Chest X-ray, PA view. Patient: 8 years old, sex M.
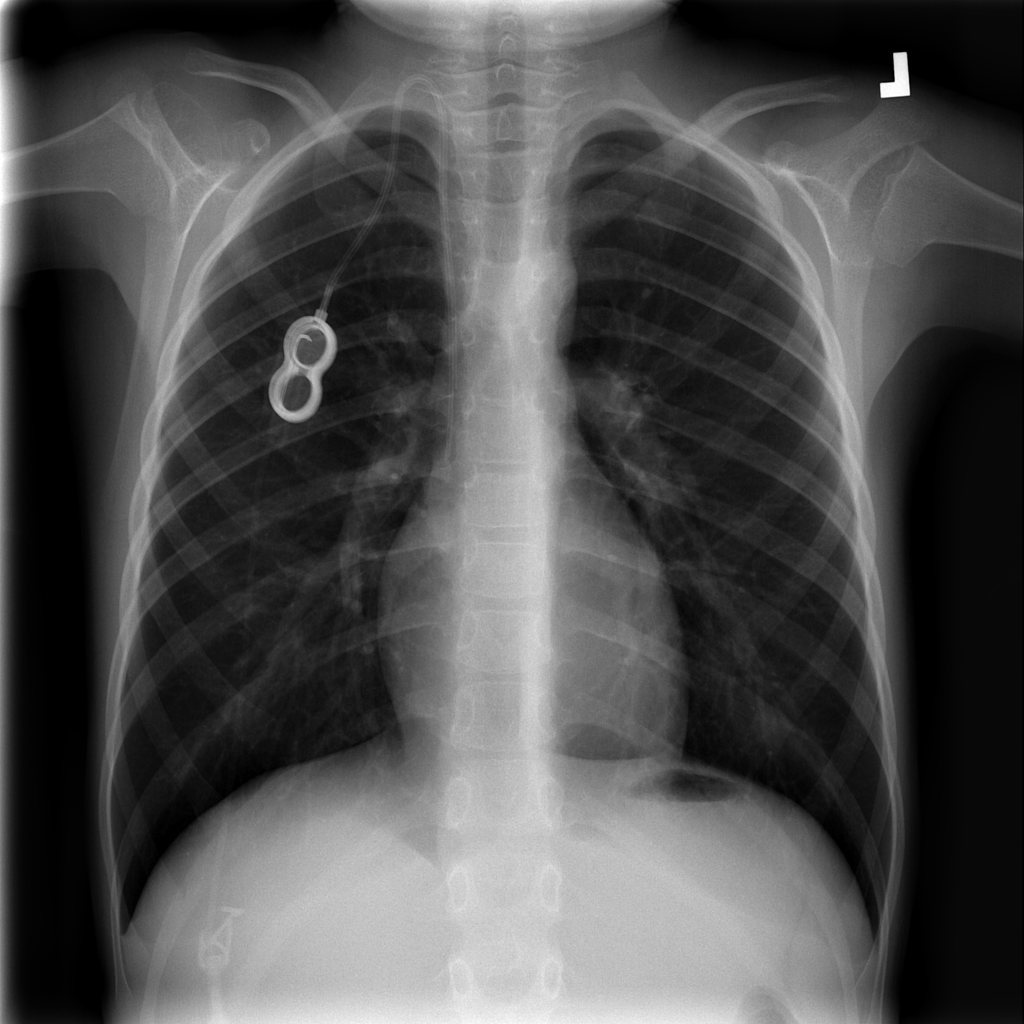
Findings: No Finding